Aerial crown-view tile of a tropical tree (Barro Colorado Island, Panama), acquired 20250616:
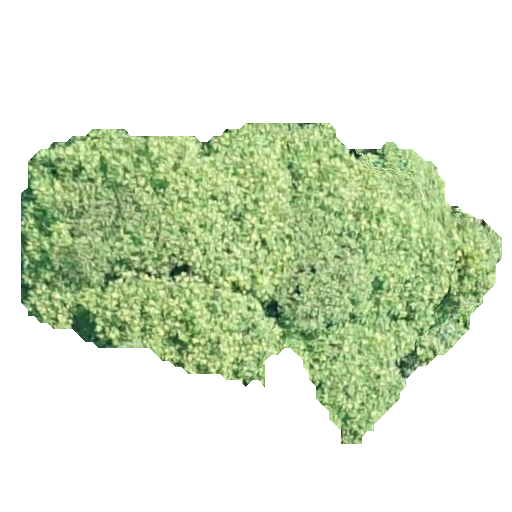
Species: Dipteryx oleifera
GBIF accepted scientific name: Dipteryx oleifera
Crown area: 148.063 m²